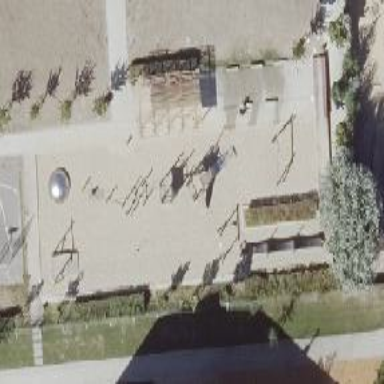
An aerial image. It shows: Playground featuring climbing pole.